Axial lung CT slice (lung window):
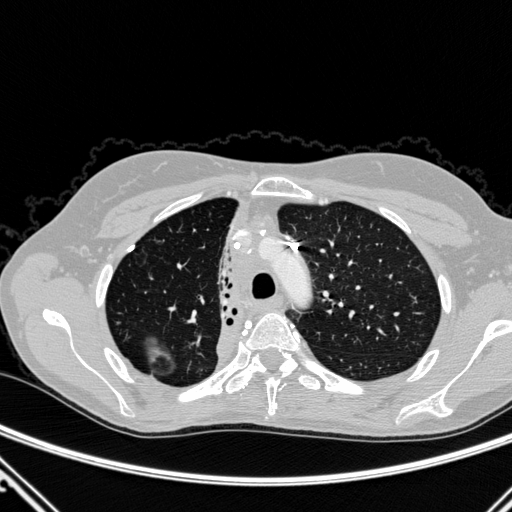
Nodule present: no